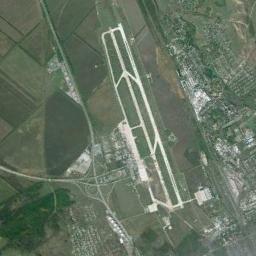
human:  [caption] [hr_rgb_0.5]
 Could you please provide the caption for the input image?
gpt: An airport with some parallel runways on the farmland and some villages beside .

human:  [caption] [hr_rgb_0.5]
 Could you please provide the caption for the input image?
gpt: Most of the airport's buildings have white roofs .

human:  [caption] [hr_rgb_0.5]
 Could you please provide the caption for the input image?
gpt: There is an airport in the middle of the field next to some buildings .

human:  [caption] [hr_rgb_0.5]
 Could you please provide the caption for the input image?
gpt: The airport is surrounded by grass .

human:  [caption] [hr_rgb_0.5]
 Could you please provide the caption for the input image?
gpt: A complex airport with many runways and buildings is surrounded by a residential area and green farmland .